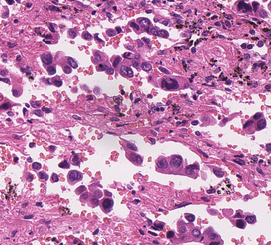
Tumor epithelial tissue: yes
Tumor-associated stroma tissue: yes
Normal tissue: no